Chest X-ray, PA view. Patient: 52 years old, sex F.
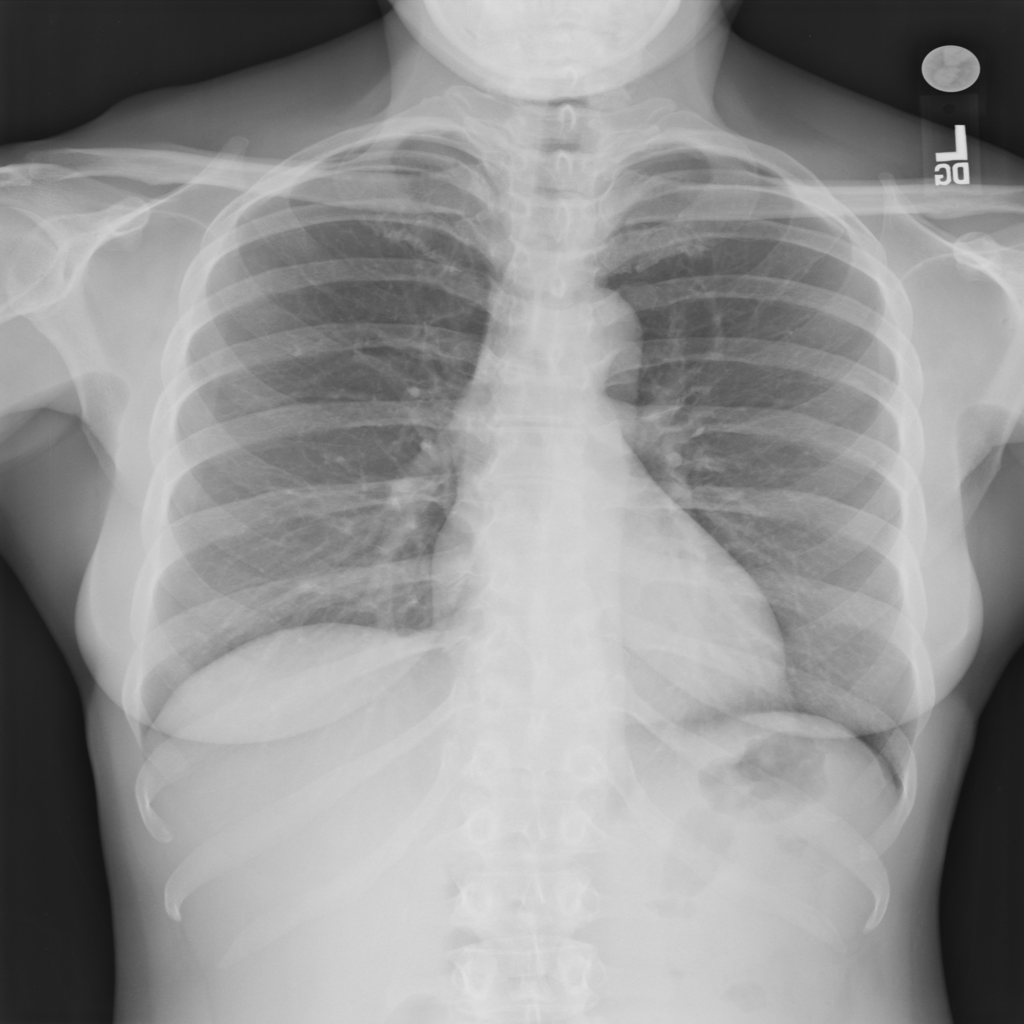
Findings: No Finding